Question: According to <URL>, I should be able to specify a condition in my Outlook Rule that matches based on a partial string match of the sender address by specifying the text to match in 'TextRuleCondition.Text' on the condition of type 'olConditionSenderAddress':

But, I cannot find the appropriate property to set within the <URL> object. If I enumerate a newly created rule's conditions, there is no existing condition of type 'TextRuleCondition' having 'ConditionType == olConditionSenderAddress'. The only condition with the correct 'ConditionType' is an 'AddressRuleCondition', which has no 'Text' property.
How do I programmatically specify a condition in an Outlook 2010 rule where the sender address contains a certain string?
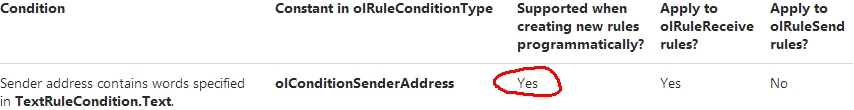
Answer: You can use 'Conditions.SenderAddress' rule condition and use its address property like bellow:
'''
Dim colRules As Outlook.Rules
Dim oRule As Outlook.Rule
Dim oAddressRuleCondition As Outlook.AddressRuleCondition
Set colRules = Application.Session.DefaultStore.GetRules()
Set oRule = colRules.Create("Sender Rule", olRuleReceive)
Set oAddressRuleCondition = oRule.Conditions.SenderAddress
With oAddressRuleCondition
.Enabled = True
.Address = Array("example")
End With
.....
colRules.Save
'''